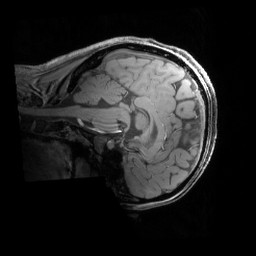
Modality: MP2RAGE
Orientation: sagittal